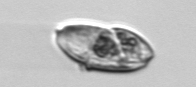
Label: Gyrodinium